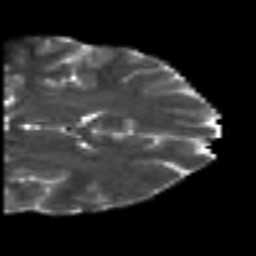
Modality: T2w
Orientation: coronal
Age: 19
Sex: male
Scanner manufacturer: siemens
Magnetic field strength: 3 T
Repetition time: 7 s
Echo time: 0.0926 s